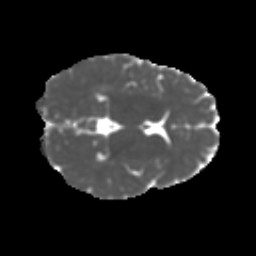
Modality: MD
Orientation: axial
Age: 9
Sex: female
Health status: ill
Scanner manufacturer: ge
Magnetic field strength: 3 T
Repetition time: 6.752 s
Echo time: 0.079 s